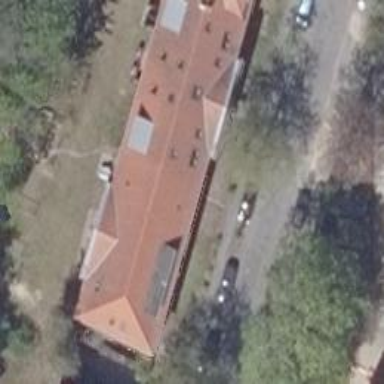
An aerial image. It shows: Terrace building.